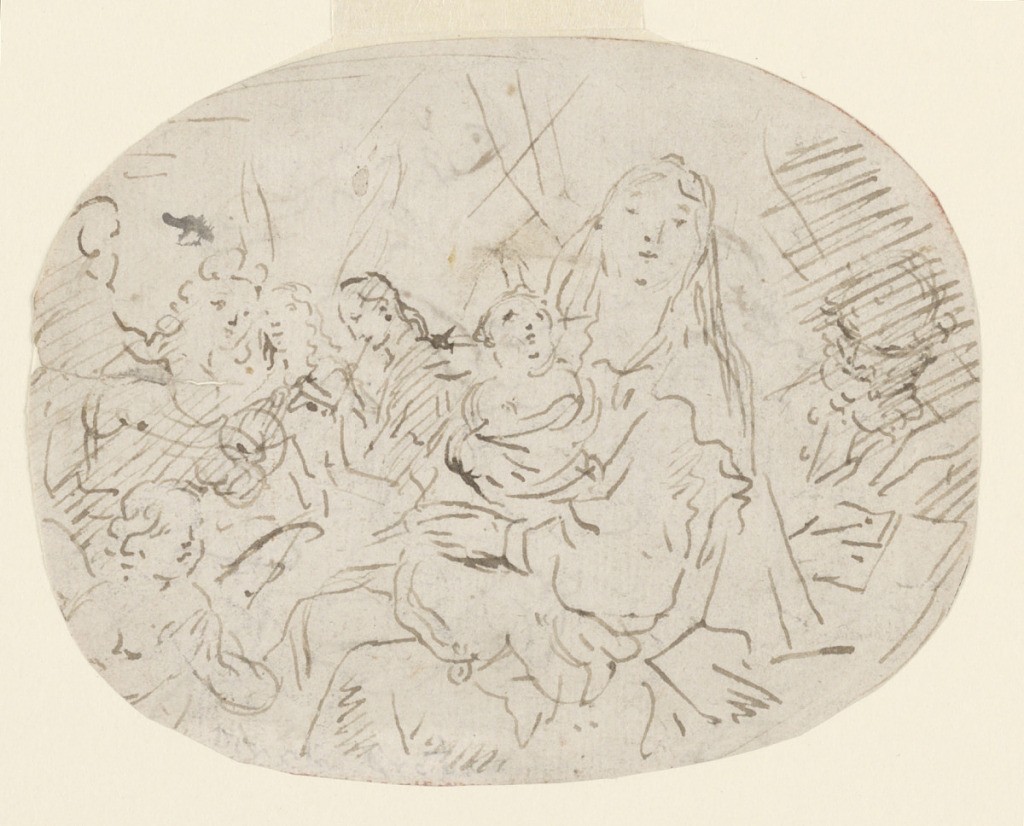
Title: Adoration of the Angels
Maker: Donato Creti, Italian, 1671–1749
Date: ca. 1725
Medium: Pen and brown ink on laid cream paper
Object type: Drawing
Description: Seated Virgin with the Child on her lap, being adored by four angels on the left. Joseph is seen on the right. Verso: a nude reclining child, asleep, and another figure. The sheet is oval-shaped.